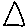
Label: triangle